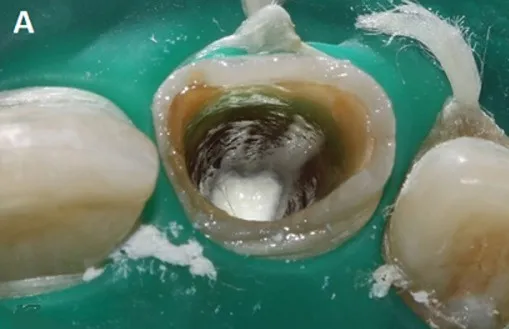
Placement of MTA as apical barrier.
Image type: medical_photograph (oral_photograph)